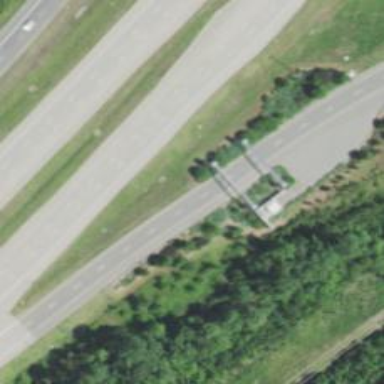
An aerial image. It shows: Toll gantry on the road.